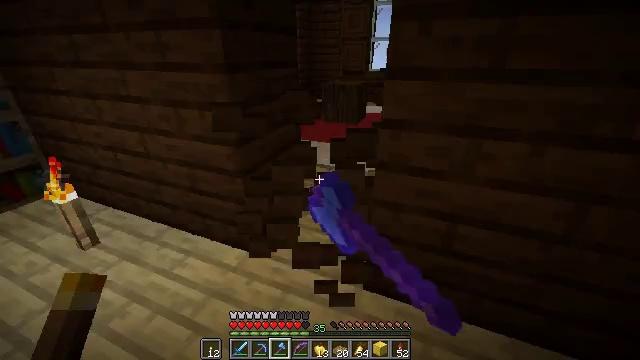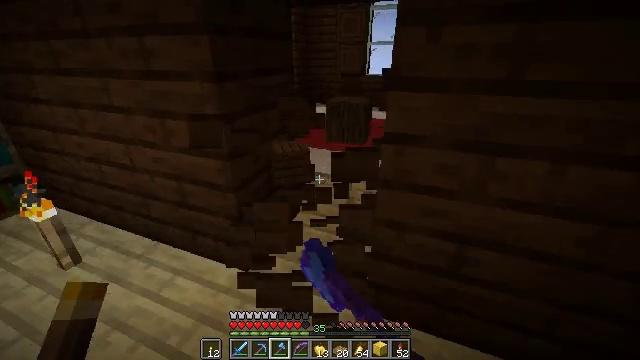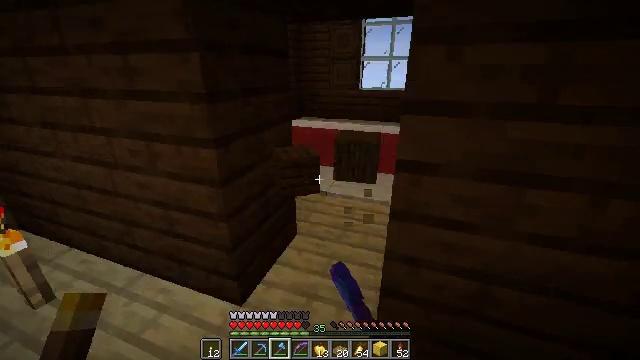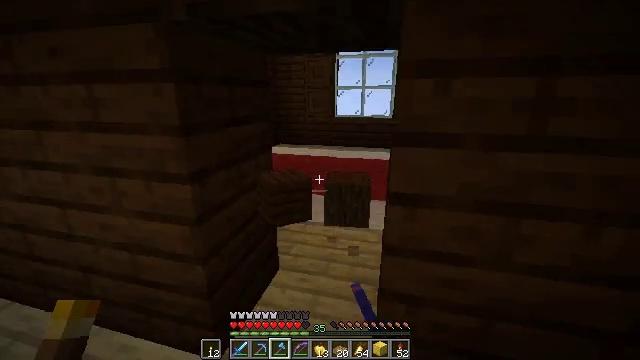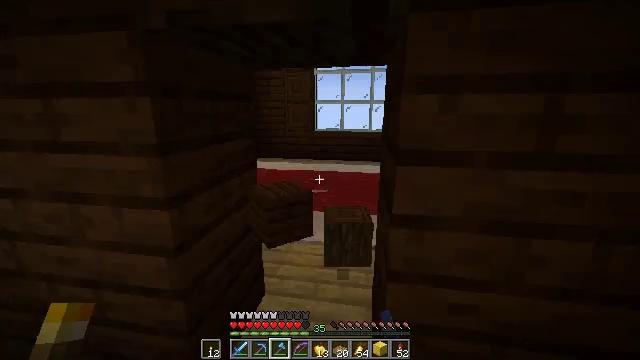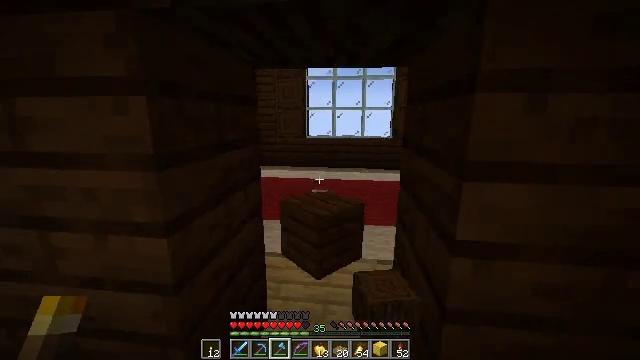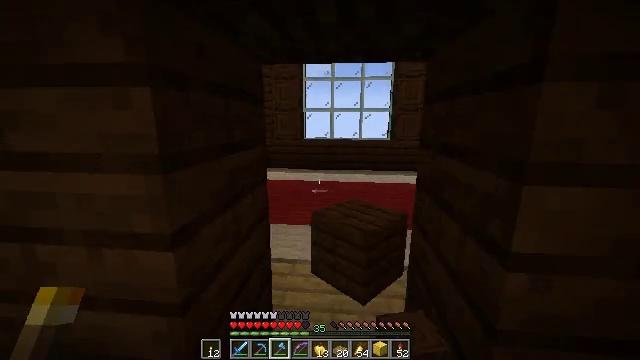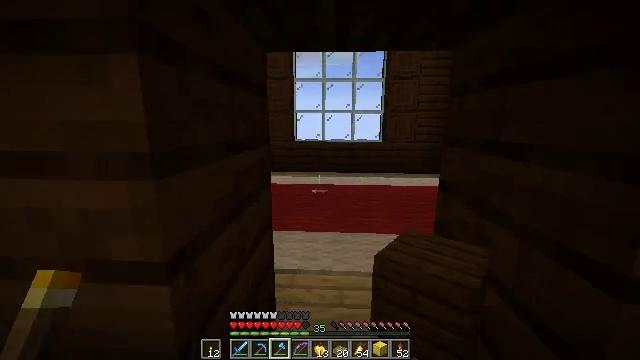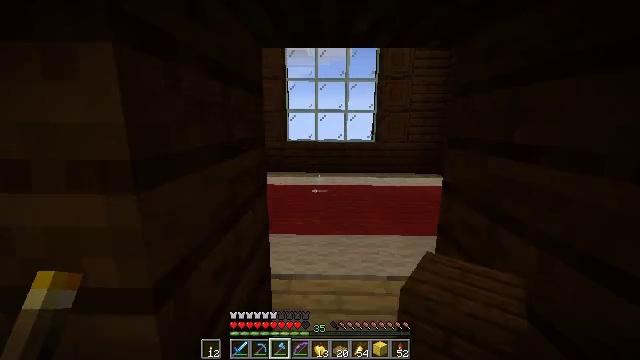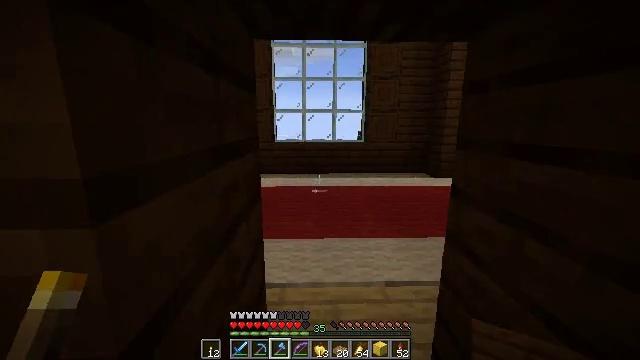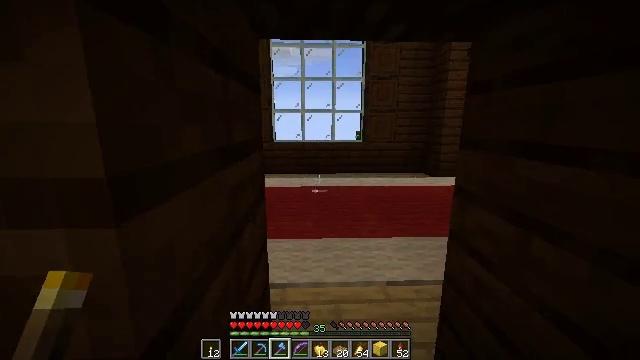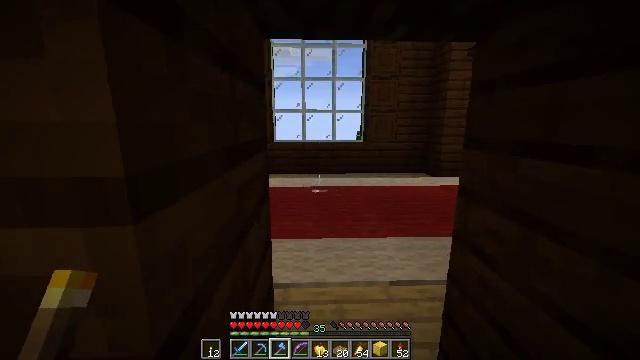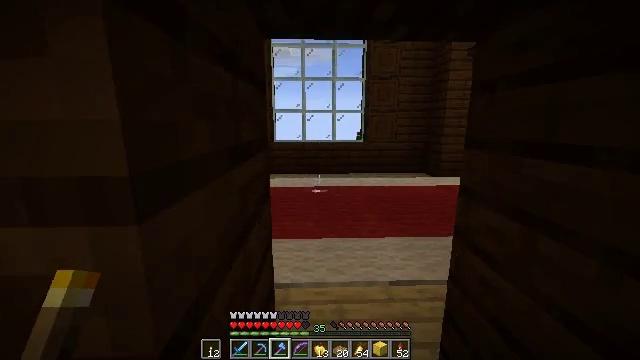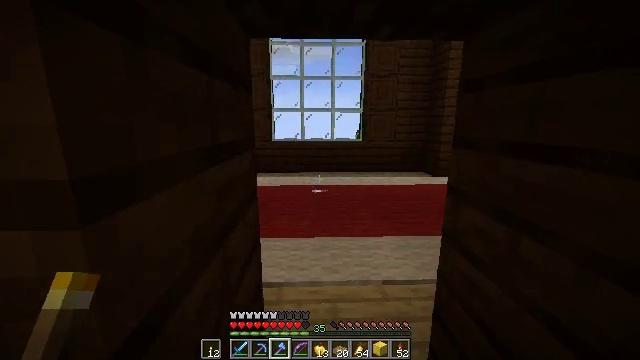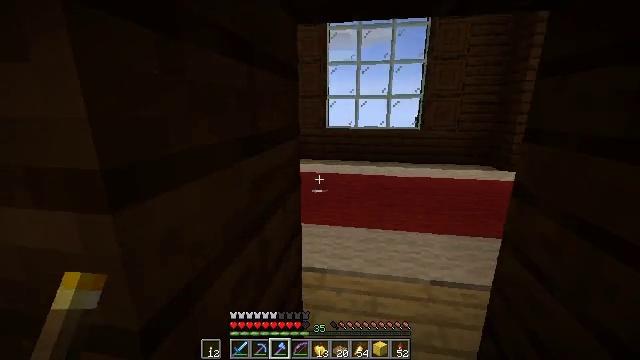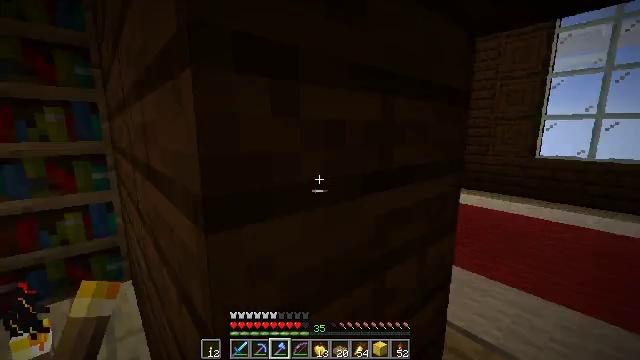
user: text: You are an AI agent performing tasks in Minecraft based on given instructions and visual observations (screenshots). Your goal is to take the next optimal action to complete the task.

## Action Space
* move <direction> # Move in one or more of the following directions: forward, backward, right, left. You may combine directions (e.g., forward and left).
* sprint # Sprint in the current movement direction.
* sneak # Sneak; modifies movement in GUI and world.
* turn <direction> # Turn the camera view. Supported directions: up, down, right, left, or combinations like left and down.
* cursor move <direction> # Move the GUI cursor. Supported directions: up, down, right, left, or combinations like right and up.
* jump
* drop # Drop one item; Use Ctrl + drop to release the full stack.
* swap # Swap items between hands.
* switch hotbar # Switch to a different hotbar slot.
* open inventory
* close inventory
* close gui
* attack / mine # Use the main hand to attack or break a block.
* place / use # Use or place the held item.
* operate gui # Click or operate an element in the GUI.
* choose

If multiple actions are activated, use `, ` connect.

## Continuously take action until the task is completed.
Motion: motion action
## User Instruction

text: Gather some birch planks.
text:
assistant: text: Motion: move forward, attack / mine
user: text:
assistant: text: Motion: move forward and move left, turn right and up, attack / mine
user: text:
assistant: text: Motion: move forward and move left, turn right and up, attack / mine
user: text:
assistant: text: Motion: move forward and move left, turn right and up, attack / mine
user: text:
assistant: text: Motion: move forward and move left, turn right and up
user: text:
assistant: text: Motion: move forward and move left, turn right
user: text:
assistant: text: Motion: move forward, turn right
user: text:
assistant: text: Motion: move forward, turn right
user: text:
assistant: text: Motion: move forward, turn right
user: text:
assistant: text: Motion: move forward
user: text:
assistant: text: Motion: move forward
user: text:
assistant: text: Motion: move forward
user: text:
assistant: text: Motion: move forward and move right
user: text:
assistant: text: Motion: move forward and move right, turn left and down
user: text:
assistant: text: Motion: move forward and move right, turn left and up
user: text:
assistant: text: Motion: move forward and move right, turn left and up
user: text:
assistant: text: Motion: move forward and move right, turn left and up
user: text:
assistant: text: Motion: move right
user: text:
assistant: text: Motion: move right
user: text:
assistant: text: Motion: move right
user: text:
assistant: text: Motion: move right
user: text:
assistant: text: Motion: move right, turn left
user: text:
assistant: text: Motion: move right, turn left and down
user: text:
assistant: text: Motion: move right, turn left
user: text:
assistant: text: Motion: move right
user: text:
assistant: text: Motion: no_op
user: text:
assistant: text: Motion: no_op
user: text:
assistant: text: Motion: turn left
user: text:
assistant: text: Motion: turn left
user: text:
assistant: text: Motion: turn left and down